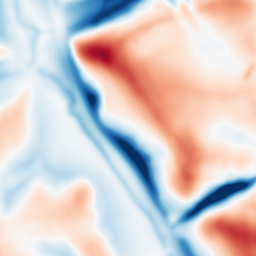
Category: multiscale
Decomposition family: dog
Decomposition parameters: sigma_low: 3
sigma_high: 20
Upsampling method: bilinear
Upsampling parameters: scale: 8
Upsampling scale: 8